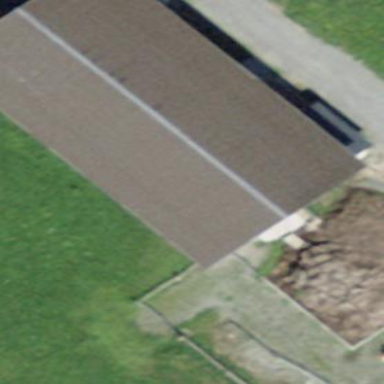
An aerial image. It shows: Farm building.